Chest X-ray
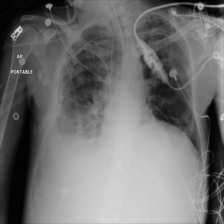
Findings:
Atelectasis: positive
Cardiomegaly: negative
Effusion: positive
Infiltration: negative
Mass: negative
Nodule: negative
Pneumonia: negative
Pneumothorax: negative
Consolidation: negative
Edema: negative
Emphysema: negative
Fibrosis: negative
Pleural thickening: negative
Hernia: negative